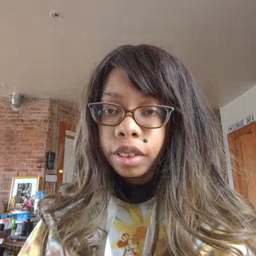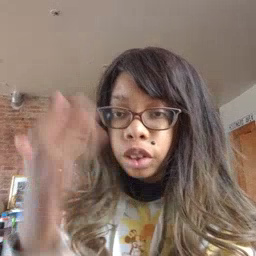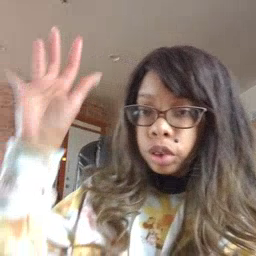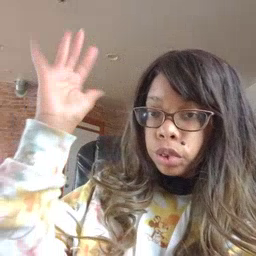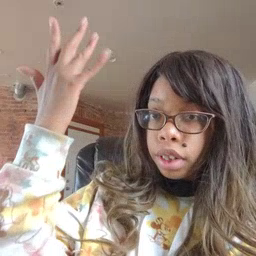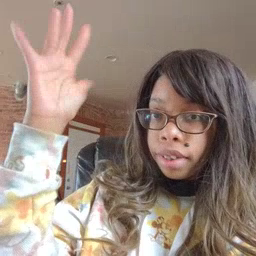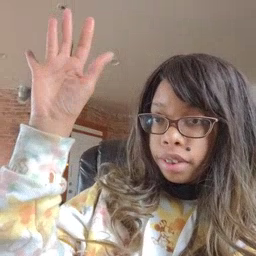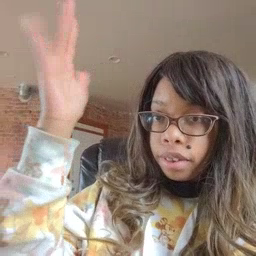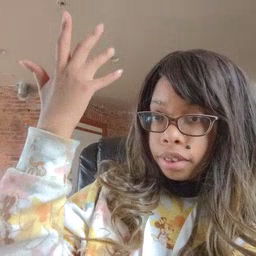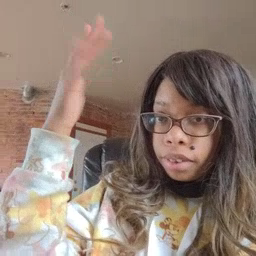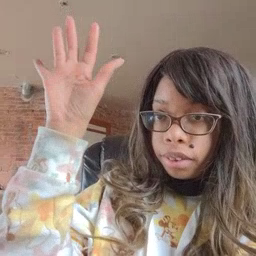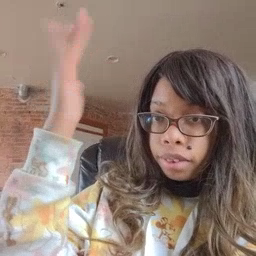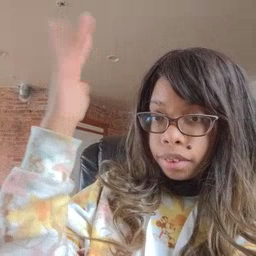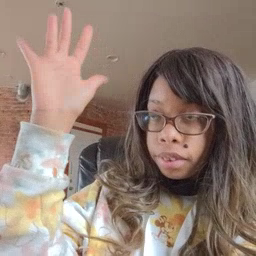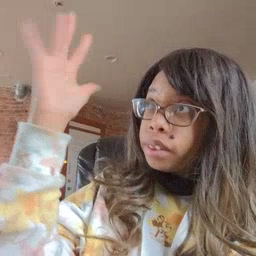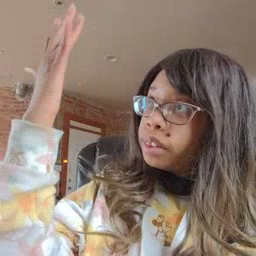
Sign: tree